Interaction volume radius: 10 \u00c5
Interaction volume height: 20 \u00c5
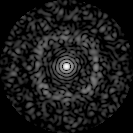
Disorder parameter: 0.8452